Field crop: maize
Growth stage: 2
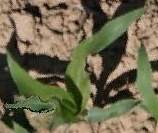
Species: maize